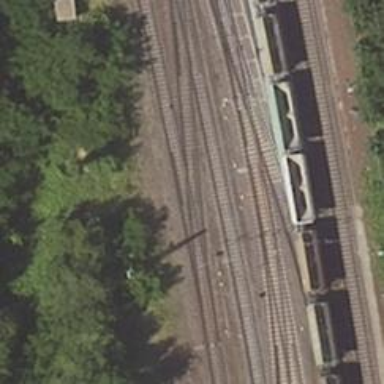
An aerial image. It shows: Railway track.